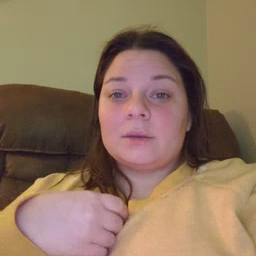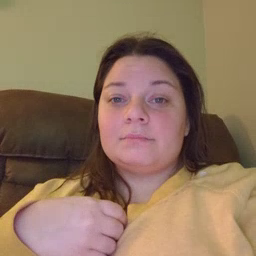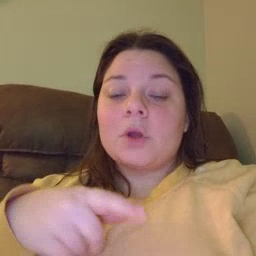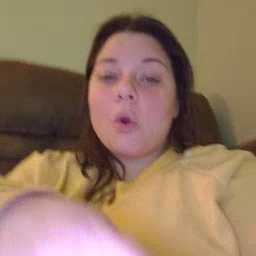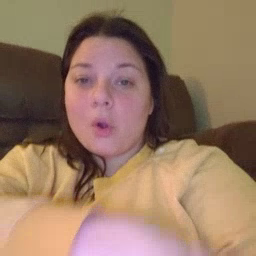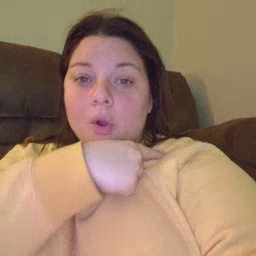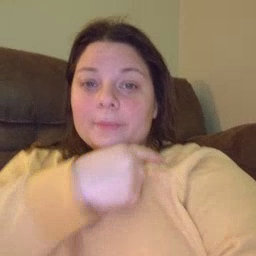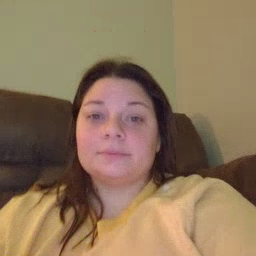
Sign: arm